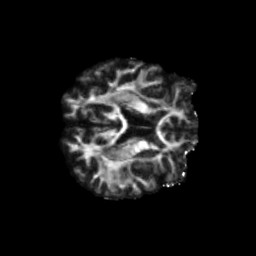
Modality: FA
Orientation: axial
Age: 78
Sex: female
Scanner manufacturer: siemens
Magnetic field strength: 3 T
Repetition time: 5.47 s
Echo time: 0.0854 s